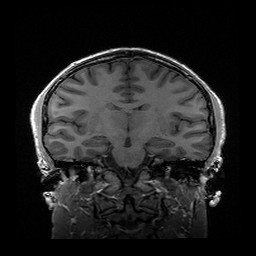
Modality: T1w
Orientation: coronal